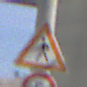
Verkehrszeichen: FussgaengerRechts
Zusatzzeichen unten: Geschwindigkeit5
Umgebung: Outdoor, Urban
Tageszeit: MorningAfternoon
Wetter: PartlyCloudy
Licht: Natural
Jahreszeit: NotSpecified
Kontrast: HighContrast